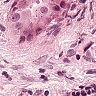
Metastatic tissue present: yes